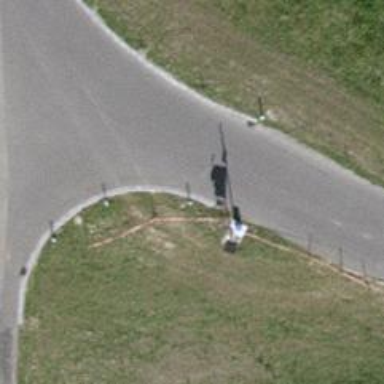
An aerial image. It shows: Lift gate barrier.